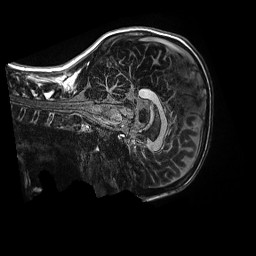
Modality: MP2RAGE
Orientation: sagittal
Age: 11
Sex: male
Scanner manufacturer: siemens
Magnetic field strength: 3 T
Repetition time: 4 s
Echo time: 0.00303 s